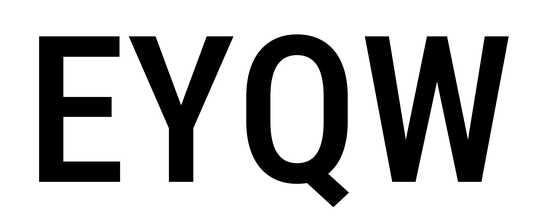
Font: Roboto_Condensed_Medium